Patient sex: F
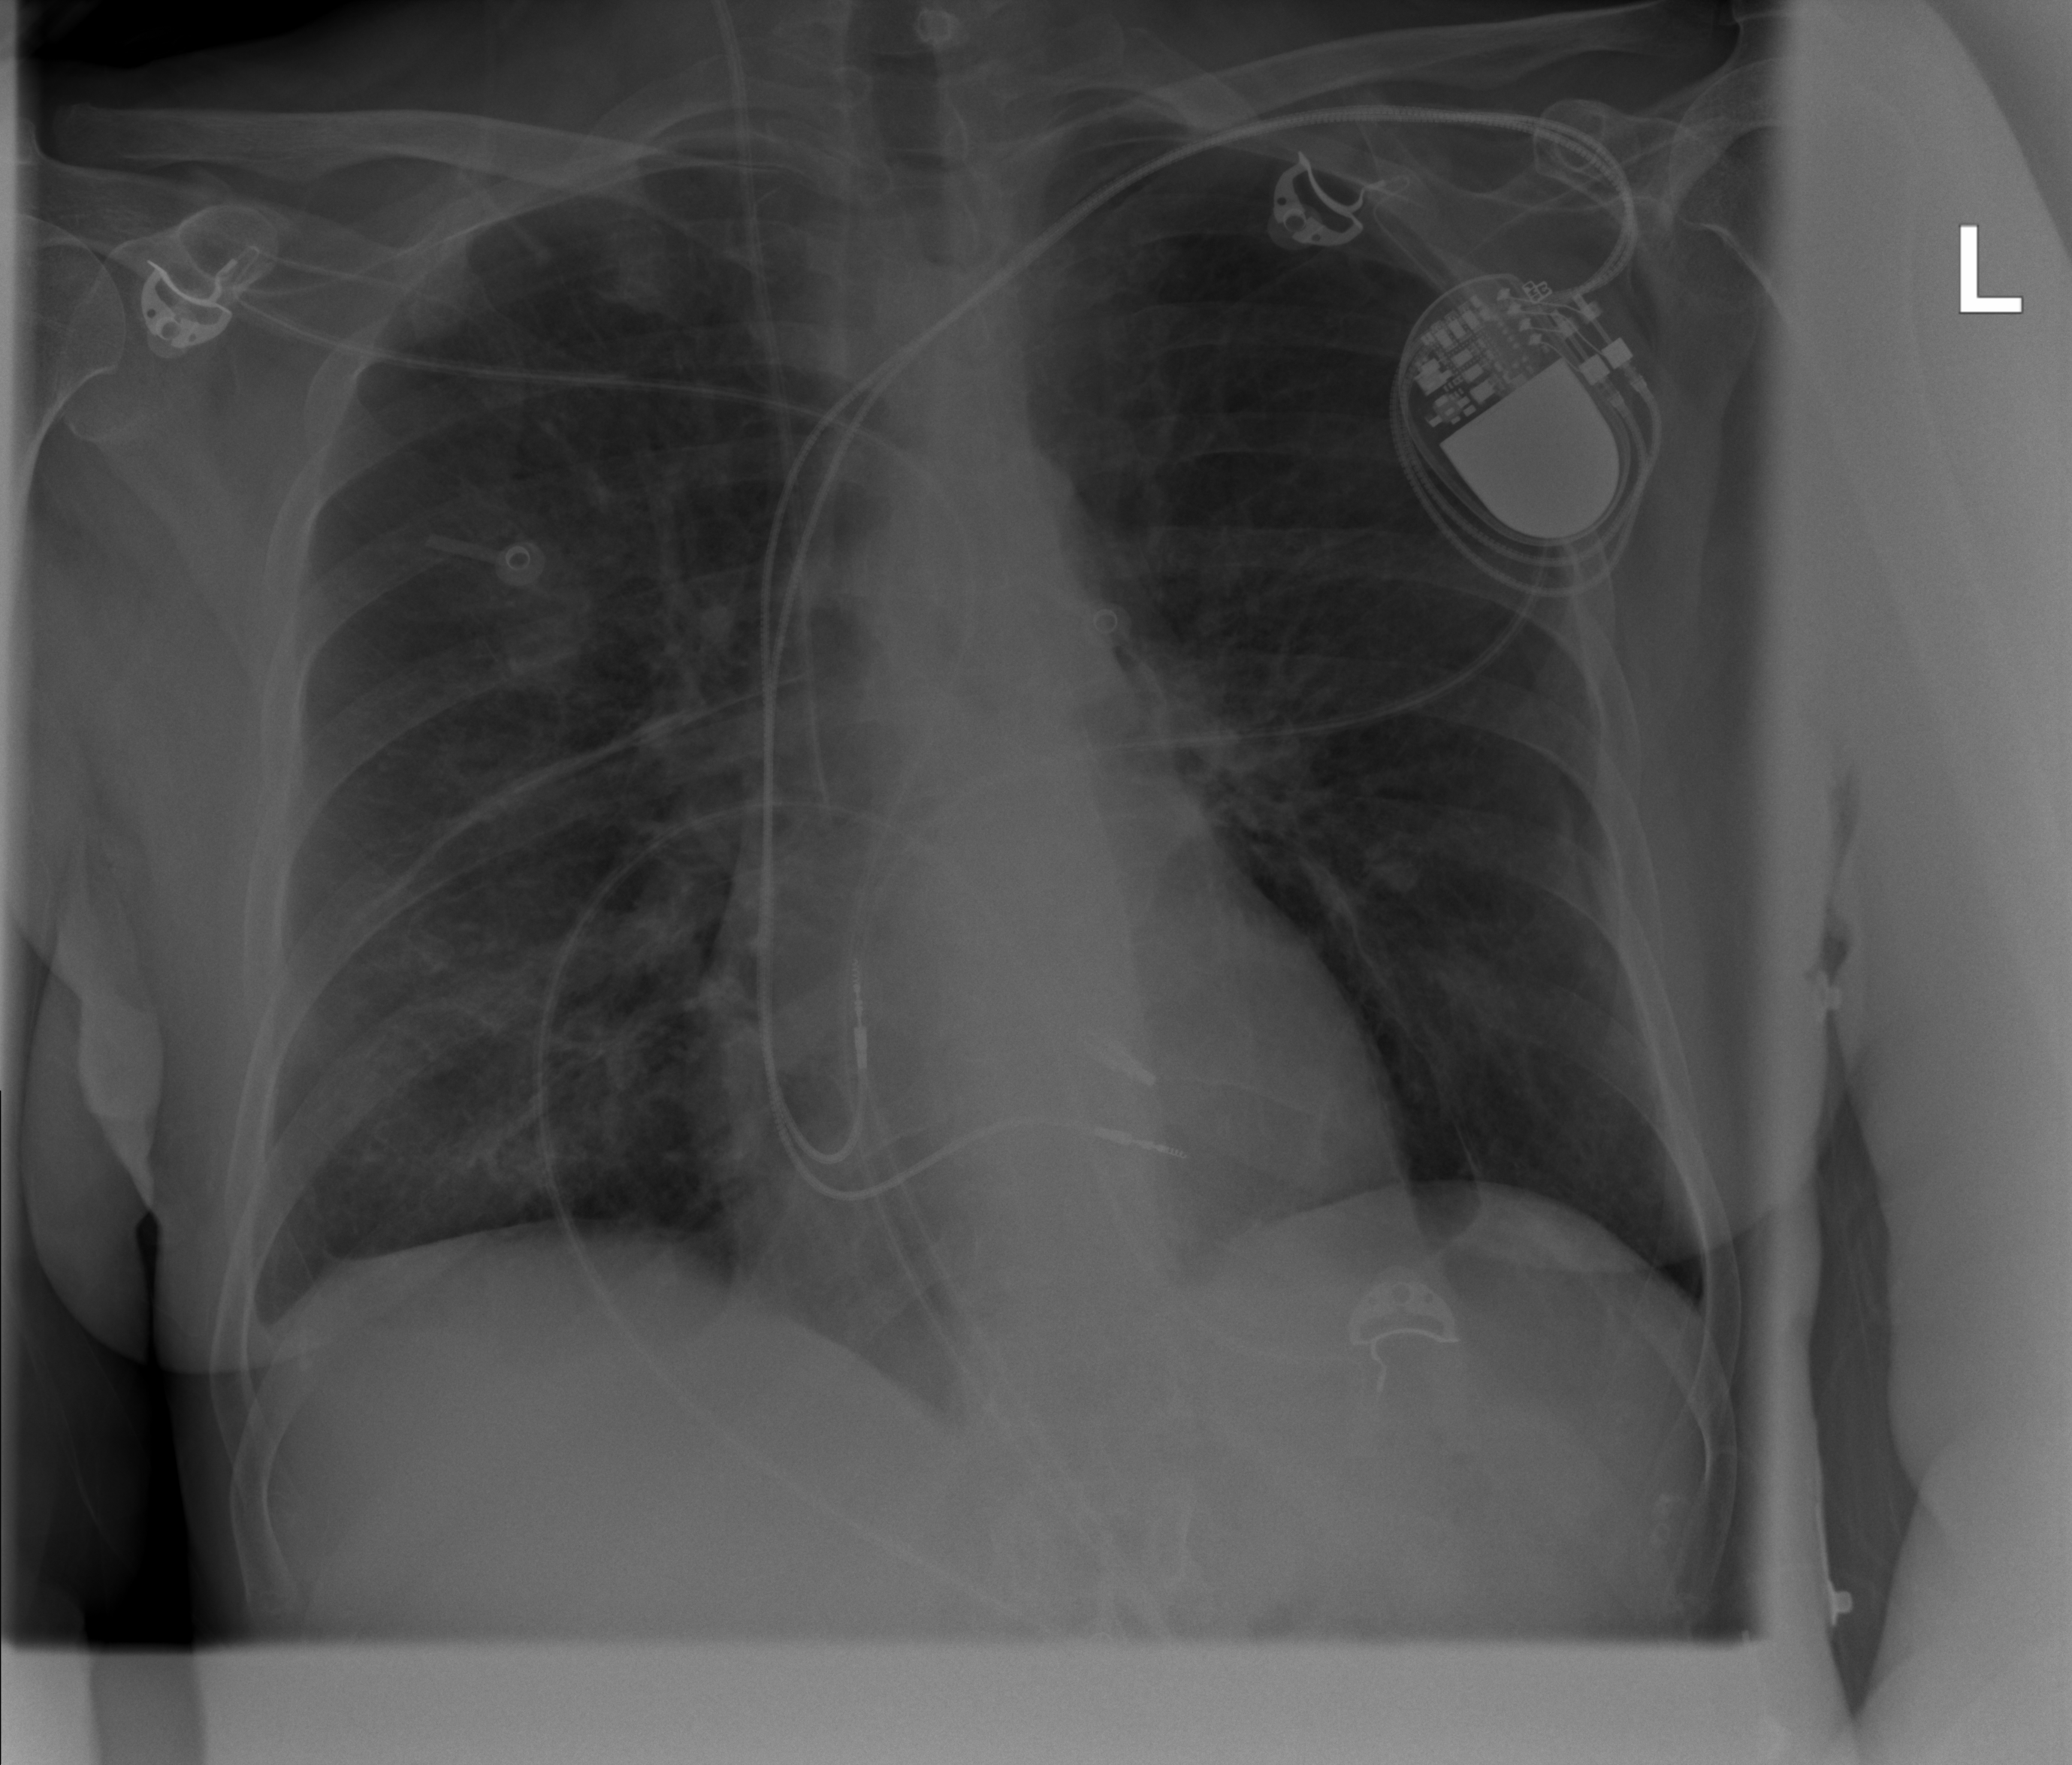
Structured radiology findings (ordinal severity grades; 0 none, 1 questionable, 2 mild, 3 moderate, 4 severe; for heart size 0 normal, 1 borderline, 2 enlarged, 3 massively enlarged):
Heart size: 0
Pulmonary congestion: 1
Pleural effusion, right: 2
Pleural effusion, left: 0
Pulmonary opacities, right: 2
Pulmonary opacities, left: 0
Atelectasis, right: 2
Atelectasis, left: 2